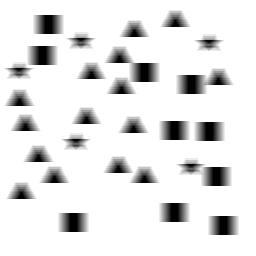
Squares: 10
Triangles: 15
Stars: 5
Total shapes: 30